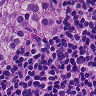
Metastatic tissue present: yes